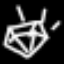
Label: diamond